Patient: sex M, age 66
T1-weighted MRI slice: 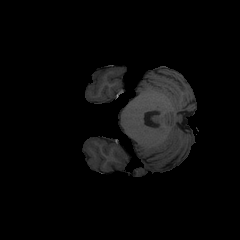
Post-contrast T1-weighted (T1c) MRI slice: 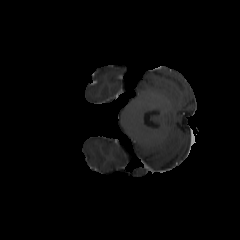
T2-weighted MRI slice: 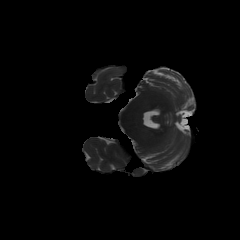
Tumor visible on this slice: no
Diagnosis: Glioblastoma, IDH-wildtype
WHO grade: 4